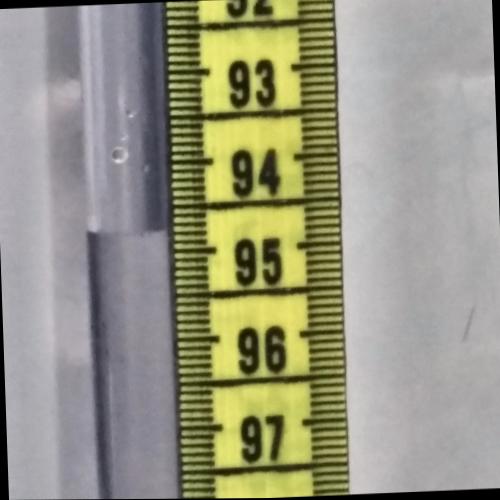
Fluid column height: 94.7 cm